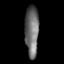
Tissue: lung
Cell type: Epithelial cells
Senescence score: 0.2199
Nuclear area (px): 692
Mean DAPI intensity: 107.669